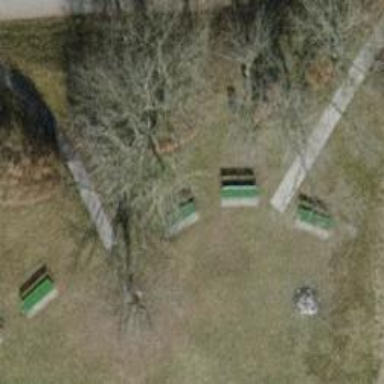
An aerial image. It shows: Brown bench.